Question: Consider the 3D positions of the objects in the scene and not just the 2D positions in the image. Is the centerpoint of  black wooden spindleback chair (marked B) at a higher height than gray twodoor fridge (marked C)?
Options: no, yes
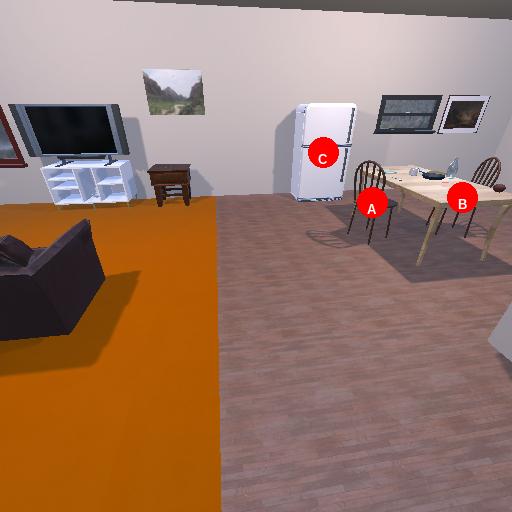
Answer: no